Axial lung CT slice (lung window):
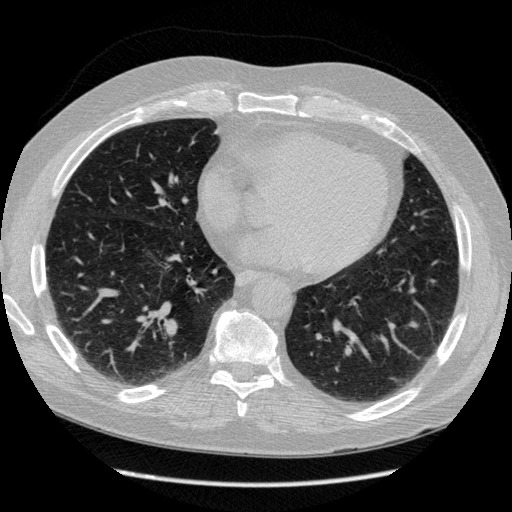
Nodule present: no